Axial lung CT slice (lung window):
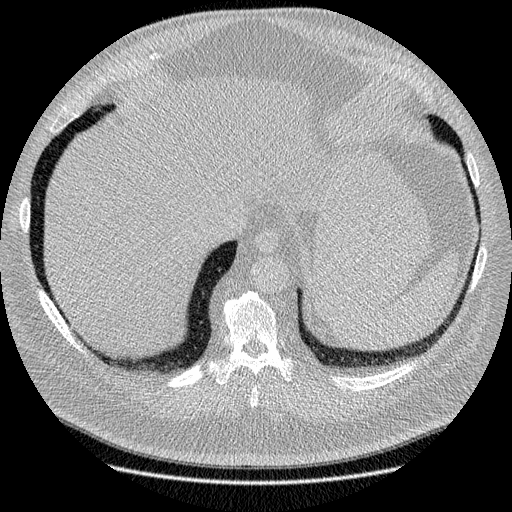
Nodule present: no